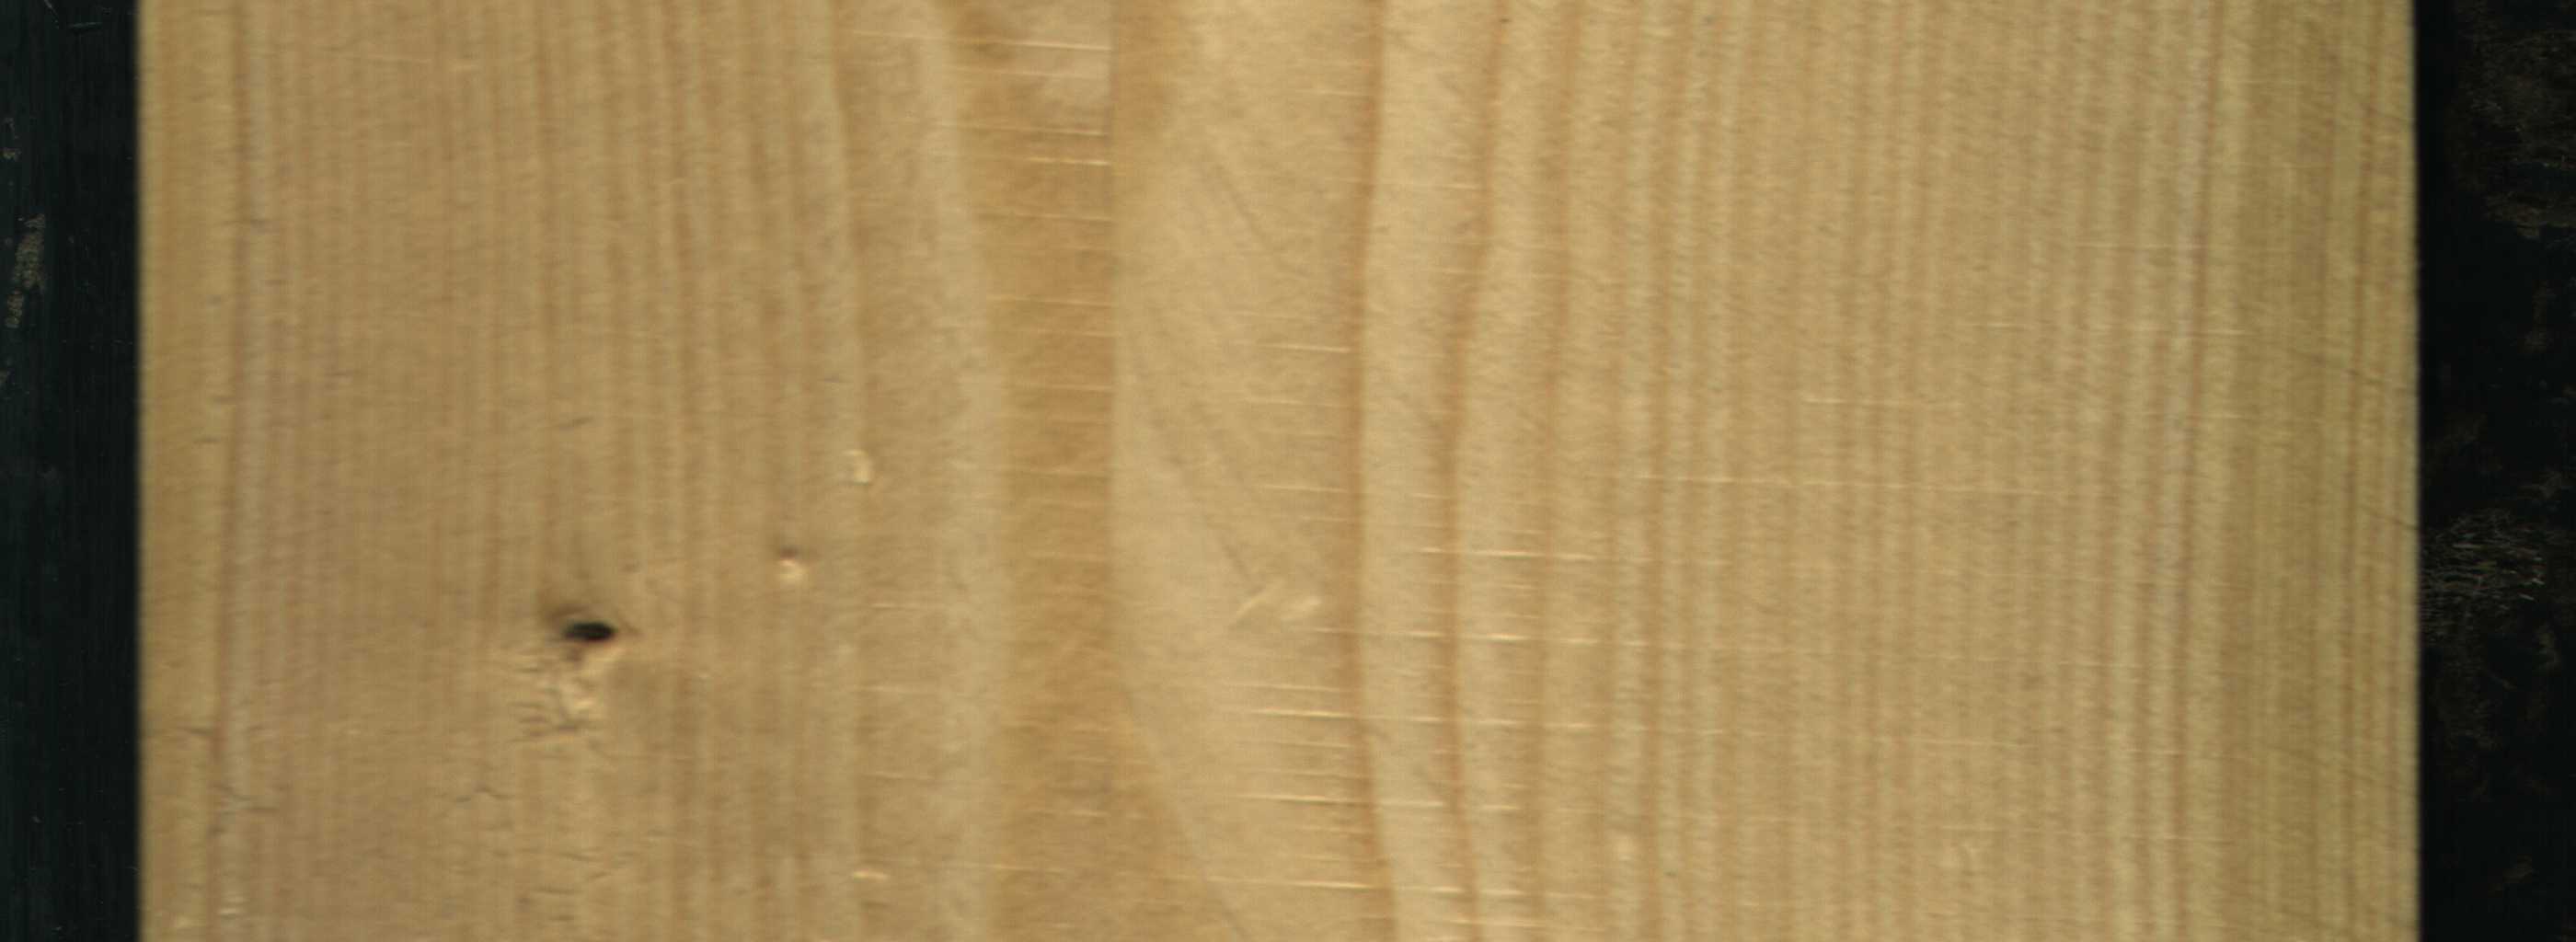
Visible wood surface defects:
Dead_Knot